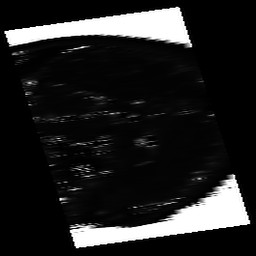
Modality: T2map
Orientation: sagittal
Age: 56
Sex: male
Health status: ill